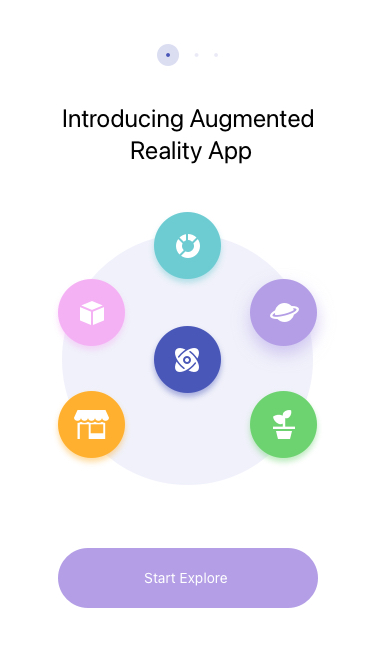
Text in this UI design:
Introducing Augmented
 Reality App
Start Explore